九年级 · 立体几何学
(本小题 8.0 分)

用如图所示的甲、乙、丙三块木板做一个长、宽、高分别为 $a$ 厘米， $b$ 厘米和 10 厘米的长方体木箱, 其中甲块木板锯成两块刚好能做箱底和一个长侧面, 乙块木板刚好能做一个长侧面和一个短侧面, 丙块木板刚好能做一个箱盖和剩下的一个短侧面(厚度忽略不计, $a>b$ ).

$a$

甲

乙

丙

(1)用含 $a, b$ 的代数式分别表示这三块木板的面积.

(2)若甲块木板的面积比丙块木板的面积大 200 平方厘米, 木箱的体积为 15000 立方厘米, 求乙块木板的面积.

(3)如果购买一块长为 100 厘米, 宽为 $(a+b)$ 厘米的长方形木板做这个木箱, 木板的利用率为 $90 \%$, 试求分式 $\frac{5}{a}+\frac{5}{b}+\frac{a^{2} b-a b^{2}}{7 a^{2}-7 b^{2}}$ 的值.
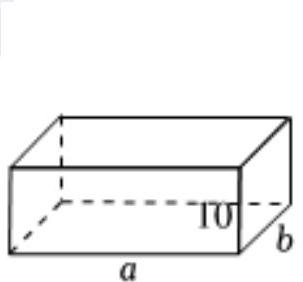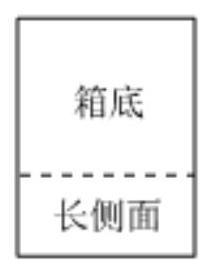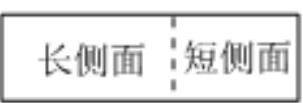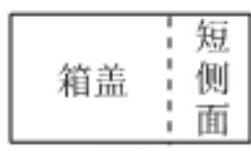
答案: 解：(1)由图可得：甲块木板的面积： $(a b+10 a)$ 平方厘米,

乙块木板的面积: $(10 a+10 b)$ 平方厘米,

丙块木板的面积: $(a b+10 b)$ 平方厘米;

(2) 由题意可得: $\left\{\begin{array}{l}a b+10 a-(a b+10 b)=200 \\ 10 a b=15000\end{array}\right.$,

即 $\left\{\begin{array}{l}a-b=20(1 \\ a b=1500(2)\end{array}\right.$,

则 $(a+b)^{2}$

$=(a-b)^{2}+4 a b$

$=400+6000$

$=6400$,

则乙块木板的面积为:

$10 a+10 b$

$=10(a+b)$

$=10 \sqrt{6400}$

$=800\left(\mathrm{~cm}^{2}\right)$;

(3) 由题意可得: $\frac{a b+10 a+10 a+10 b+a b+10 b}{100(a+b)}=90 \%$,

化简得 $a b=35(a+b)$,
则 $\frac{5}{a}+\frac{5}{b}+\frac{a^{2} b-a b^{2}}{7 a^{2}-7 b^{2}}$

$=\frac{5(a+b)}{a b}+\frac{a b(a-b)}{7(a+b)(a-b)}$

$=\frac{5(a+b)}{a b}+\frac{a b}{7(a+b)}$

$=\frac{5(a+b)}{35(a+b)}+\frac{35(a+b)}{7(a+b)}$

$=\frac{1}{7}+5$

$=5 \frac{1}{7}$.

【解析】(1)利用展开图, 结合立体图形的边长即可得出答案;

(2)利用 “甲块木板的面积比丙块木板的面积大 200 平方厘米，木箱的体积为 15000 立方厘米”,结合(1)中所求得出等式即可求解;

(3)利用(1)中所求表示出箱子的侧面积以及木板的利用率为 $90 \%$, 得出等式求出 $a b=35(a+b)$,再代入计算即可求解.

本题考查了二元一次方程组的应用以及分式方程的应用, 掌握已知条件得出等量关系是关键.